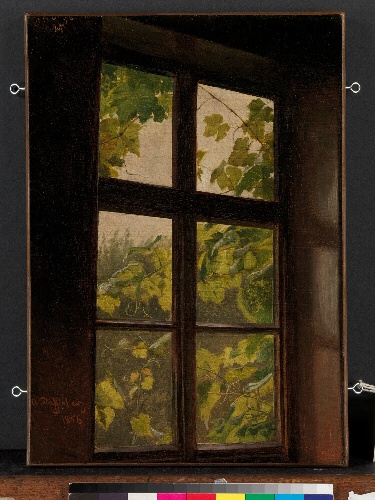
Title: Window
Artist: Anton Dieffenbach
Artist bio: German, Wiesbaden 1831–1904 Hohwald
Date: 1856
Object type: Painting
Classification: Paintings
Medium: Oil on paper, laid down on canvas
Dimensions: 14 3/8 x 9 7/8 in. (36.5 x 25.1 cm)
Department: European Paintings
Credit line: Purchase, Gifts of Mr. and Mrs. Charles Zadok and William Schaus and Bequest of Mary Jane Dastich, in memory of her husband, General Frank Dastich, by exchange, 2010
Accession year: 2010
Repository: Metropolitan Museum of Art, New York, NY
Tags: Windows